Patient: sex F, age 57
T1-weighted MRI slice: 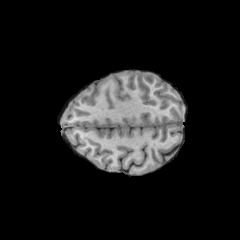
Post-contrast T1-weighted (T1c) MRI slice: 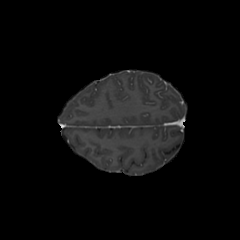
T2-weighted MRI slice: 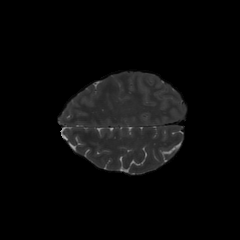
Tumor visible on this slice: no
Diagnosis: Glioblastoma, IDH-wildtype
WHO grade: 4